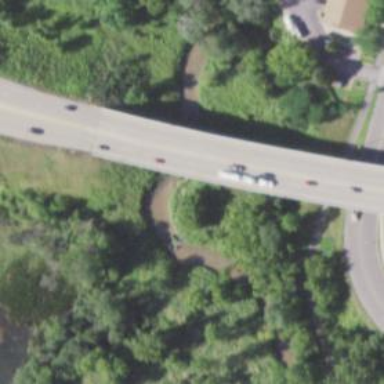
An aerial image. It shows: Trunk highway with bridge.